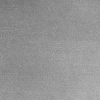
Atmospheric dust classification: dusty